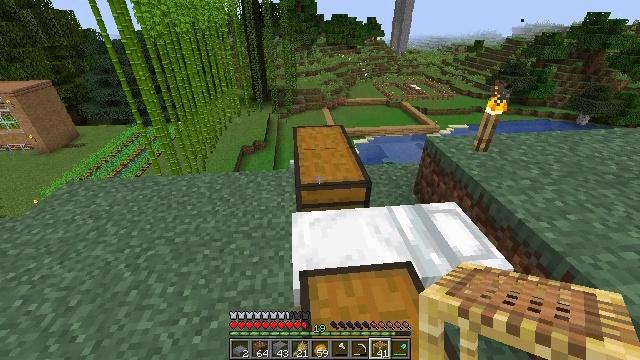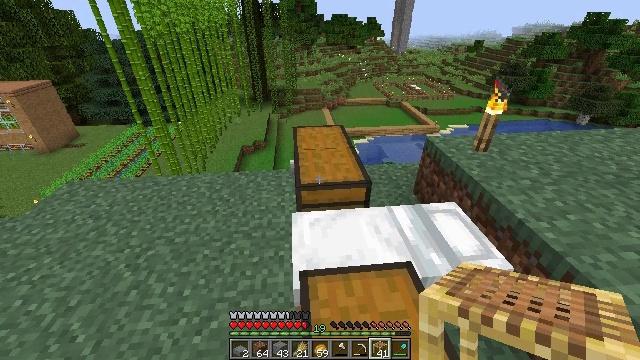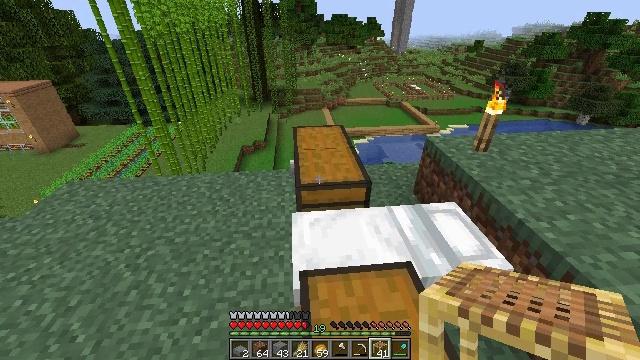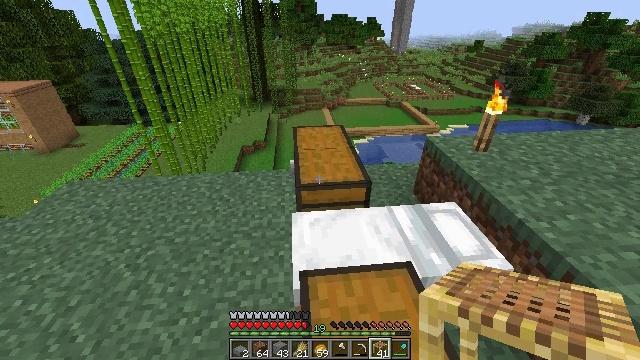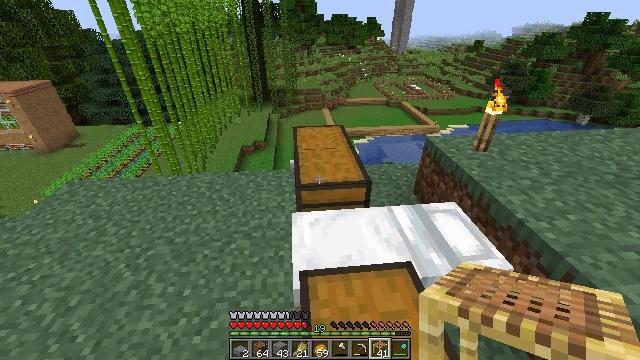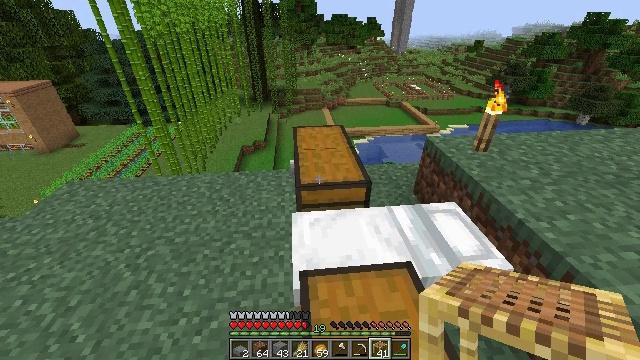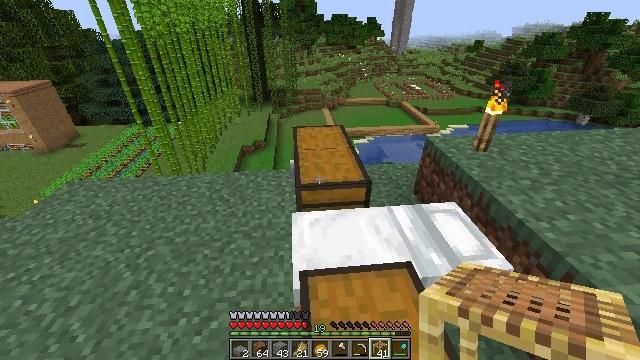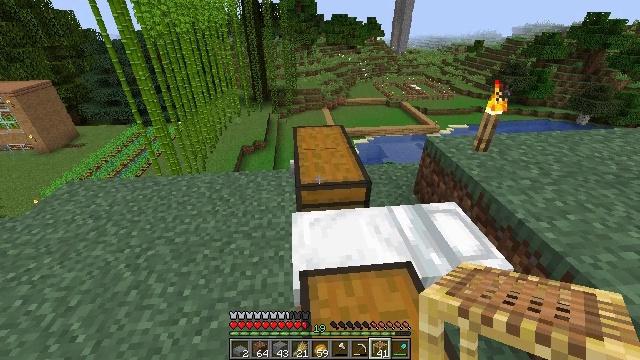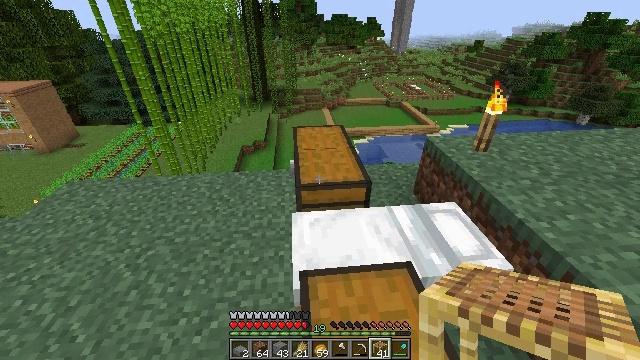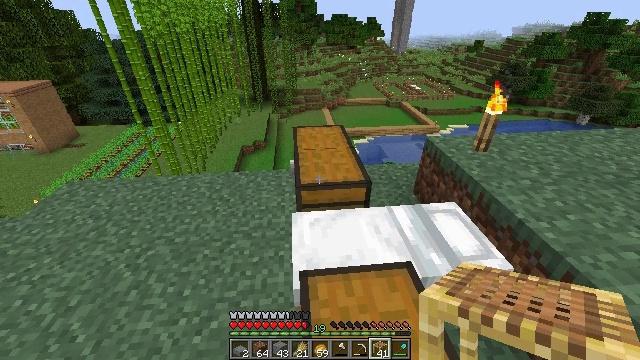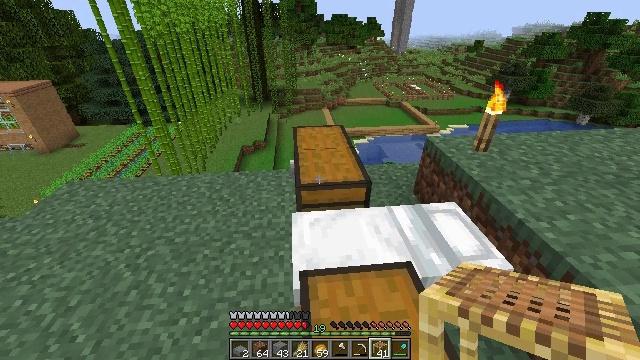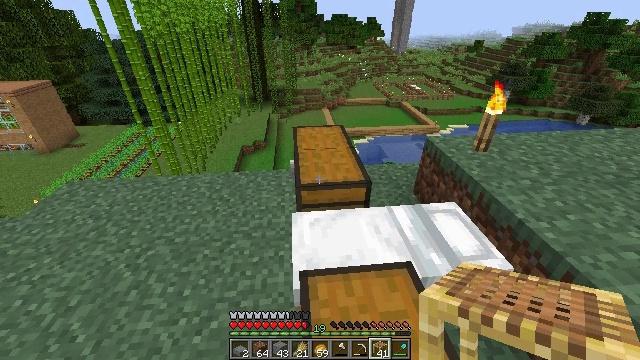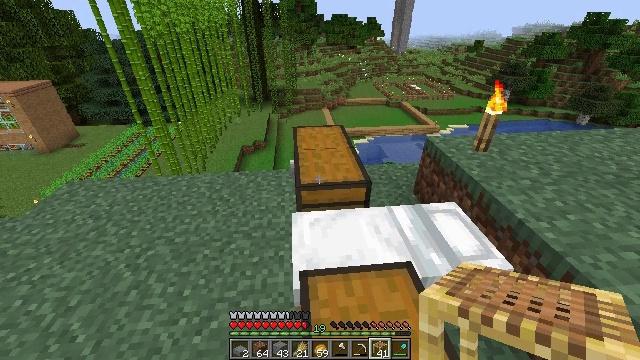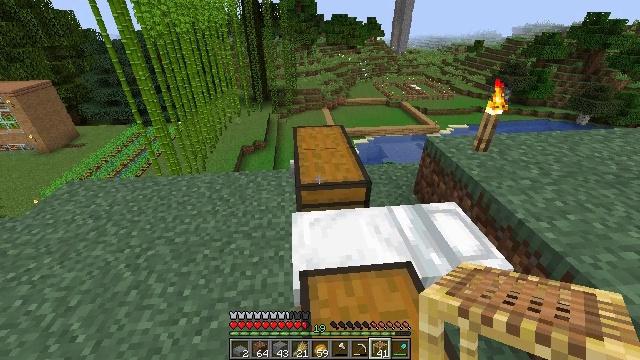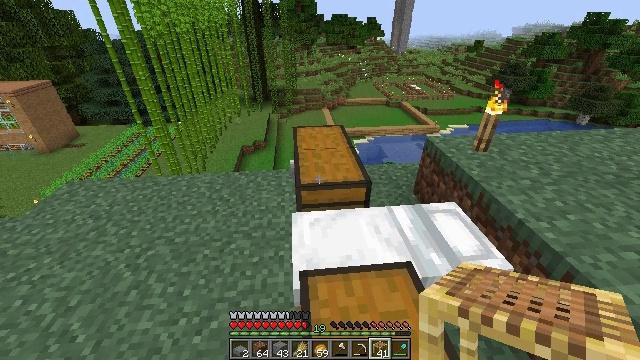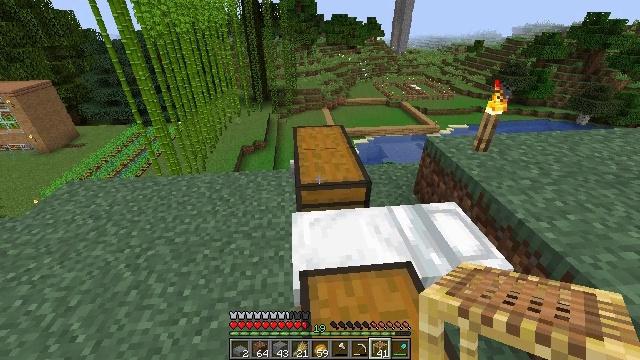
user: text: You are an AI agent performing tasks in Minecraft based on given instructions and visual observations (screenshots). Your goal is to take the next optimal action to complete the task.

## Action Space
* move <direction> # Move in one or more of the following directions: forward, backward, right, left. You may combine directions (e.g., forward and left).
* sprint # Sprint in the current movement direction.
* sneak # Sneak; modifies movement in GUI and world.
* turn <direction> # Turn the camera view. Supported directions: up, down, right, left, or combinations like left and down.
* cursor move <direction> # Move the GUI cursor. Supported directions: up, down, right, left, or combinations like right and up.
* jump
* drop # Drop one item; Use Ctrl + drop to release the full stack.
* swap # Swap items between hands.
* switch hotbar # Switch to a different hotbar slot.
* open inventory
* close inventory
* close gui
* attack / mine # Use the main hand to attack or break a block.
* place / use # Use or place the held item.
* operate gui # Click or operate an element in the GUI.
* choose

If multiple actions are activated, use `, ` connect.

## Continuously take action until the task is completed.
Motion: motion action
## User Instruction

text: Craft glass.
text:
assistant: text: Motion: no_op
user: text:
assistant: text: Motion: no_op
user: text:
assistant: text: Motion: no_op
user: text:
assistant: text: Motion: no_op
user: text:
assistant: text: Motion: no_op
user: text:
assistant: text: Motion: no_op
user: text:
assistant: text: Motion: no_op
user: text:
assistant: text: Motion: no_op
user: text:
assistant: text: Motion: no_op
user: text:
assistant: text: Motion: no_op
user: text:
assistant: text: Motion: no_op
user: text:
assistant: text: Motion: no_op
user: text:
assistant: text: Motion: no_op
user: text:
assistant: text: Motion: no_op
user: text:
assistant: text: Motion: no_op
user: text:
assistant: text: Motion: no_op
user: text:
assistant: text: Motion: no_op
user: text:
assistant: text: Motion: no_op
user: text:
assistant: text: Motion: no_op
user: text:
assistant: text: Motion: no_op
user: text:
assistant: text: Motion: no_op
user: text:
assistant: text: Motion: no_op
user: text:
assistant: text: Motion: no_op
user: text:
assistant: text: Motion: no_op
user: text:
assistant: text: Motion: no_op
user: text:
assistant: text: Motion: no_op
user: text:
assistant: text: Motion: no_op
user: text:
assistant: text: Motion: no_op
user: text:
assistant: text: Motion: no_op
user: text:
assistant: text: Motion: no_op